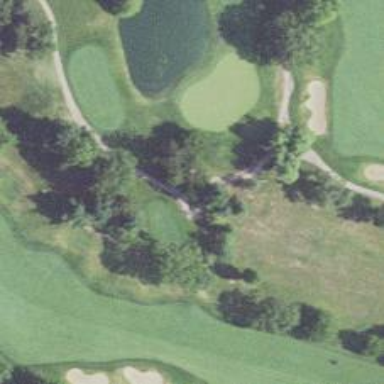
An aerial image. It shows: Path used for both walking and golf.